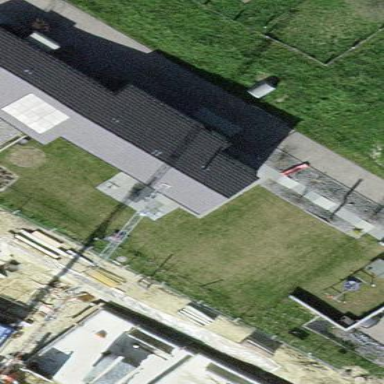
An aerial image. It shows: Building.